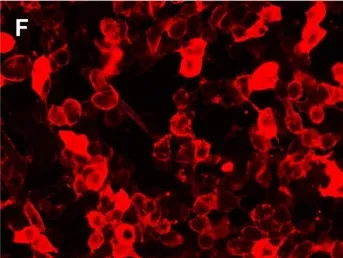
Antibody detection in serum and CSF. The result of TBA showed an uncertain neuronal surface antibody. The immunofluorescence signal was detected in CSF from the patient; and. And CSF (titer 1:100).
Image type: pathology (immunostaining)